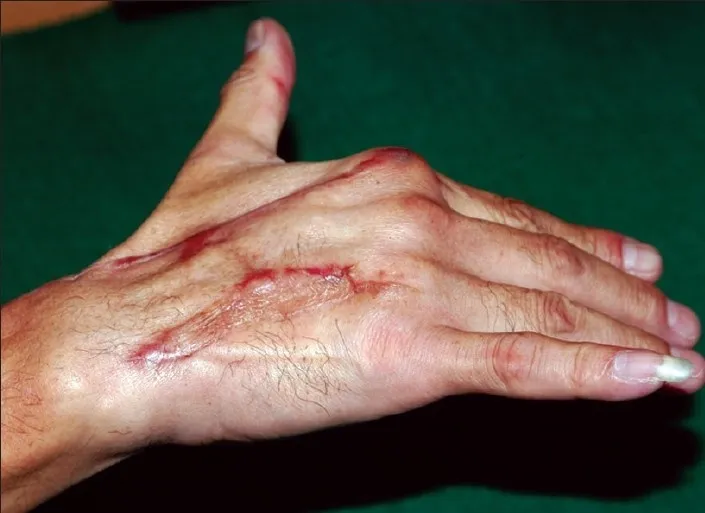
Appearance at 6 months after tendon reconstruction.
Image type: medical_photograph (other_medical_photograph)